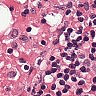
Metastatic tissue present: no